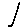
Label: line